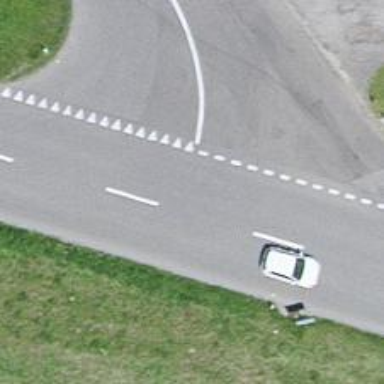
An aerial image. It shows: Road with "give way" sign.